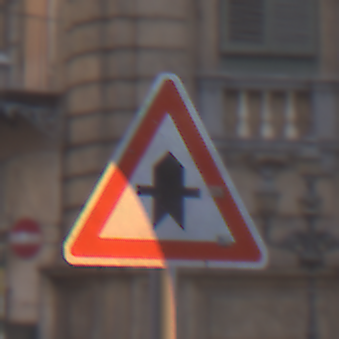
Verkehrszeichen: Vorfahrt
Umgebung: Outdoor, Urban
Tageszeit: SunriseSunset
Wetter: PartlyCloudy
Licht: Natural
Jahreszeit: NotSpecified
Kontrast: LowContrast